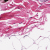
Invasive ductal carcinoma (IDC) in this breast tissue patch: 0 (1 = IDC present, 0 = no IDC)